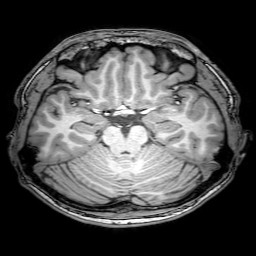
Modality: T1w
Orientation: coronal
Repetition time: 0.00828 s
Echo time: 0.00388 s